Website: bh-photo
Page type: billing-address
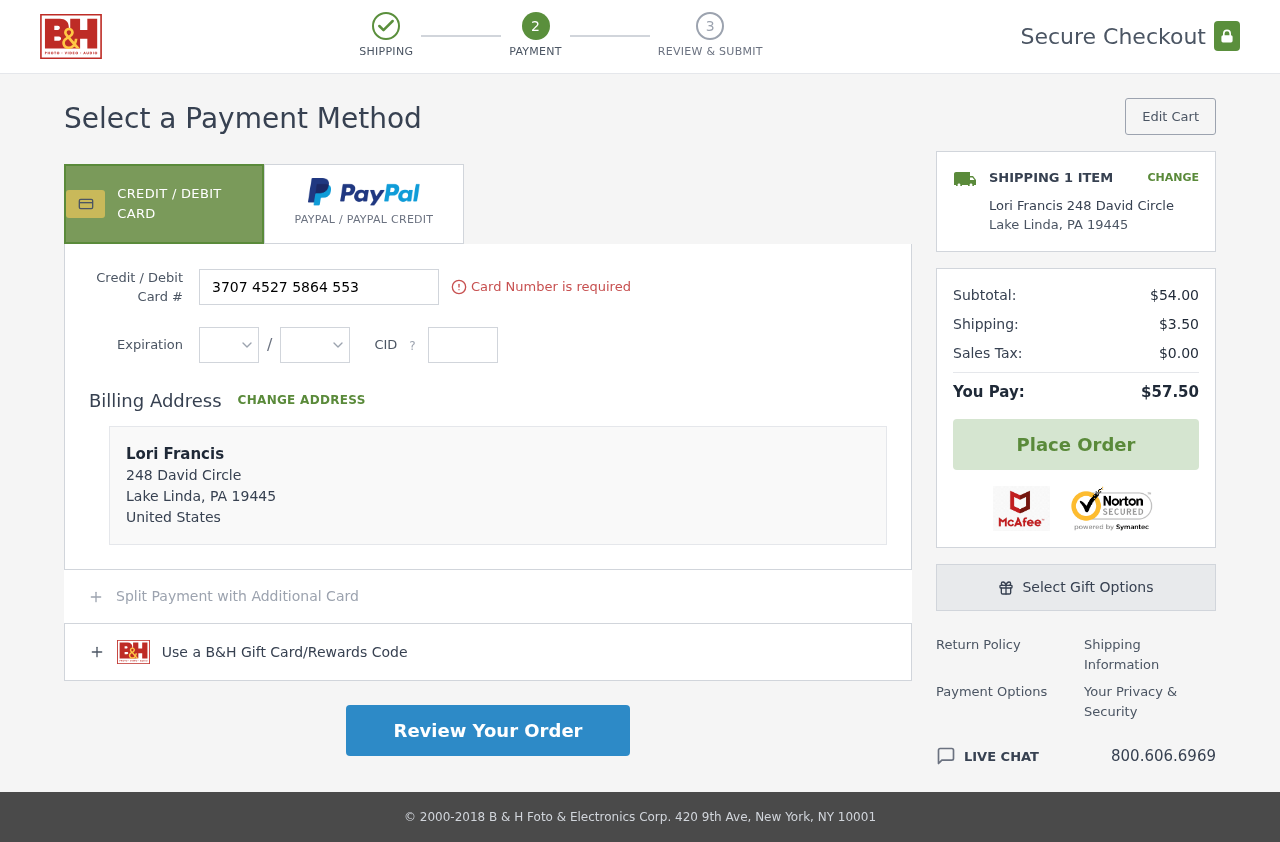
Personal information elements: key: PII_CARD_CVV
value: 0395
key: PII_CARD_EXPIRY_MONTH
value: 11
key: PII_CARD_EXPIRY_YEAR
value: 29
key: PII_CARD_NUMBER
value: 3707 4527 5864 553
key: PII_CITY
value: Lake Linda
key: PII_COUNTRY
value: United States
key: PII_FULLNAME
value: Lori Francis
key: PII_FULLNAME2
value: Lori Francis
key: PII_POSTCODE
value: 19445
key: PII_STATE_ABBR
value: PA
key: PII_STREET
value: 248 David Circle
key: PII_POSTCODE_FULL
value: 19445
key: PII_POSTCODE_NUMERIC
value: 19445
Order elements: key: ORDER_NUM_ITEMS
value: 1
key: ORDER_SUBTOTAL
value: $54.00
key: ORDER_SHIPPING_COST
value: $3.50
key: ORDER_TAX
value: $0.00
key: ORDER_TOTAL
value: $57.50